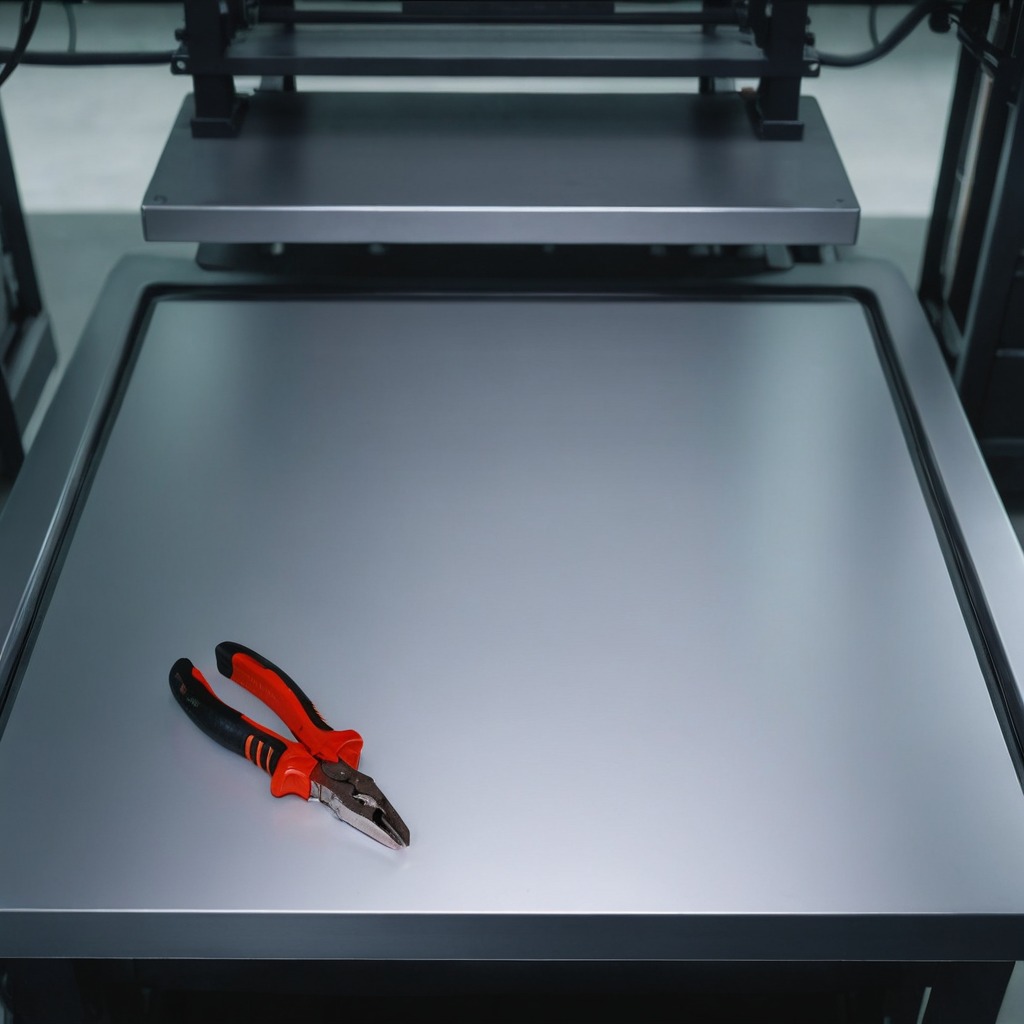
A plier is lying on the metal table in a machine shop under fluorescent lights.